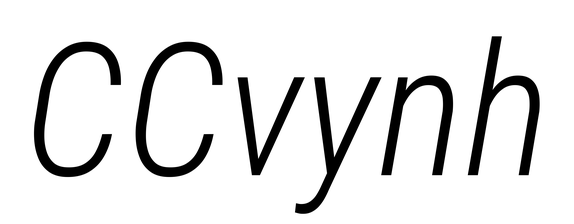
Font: Roboto-Italic_Condensed_Light_Italic